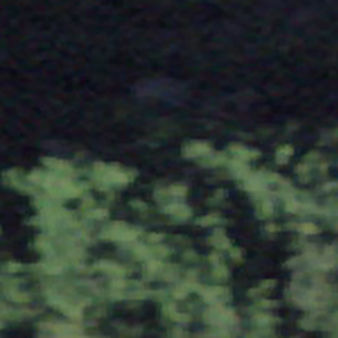
Label: other